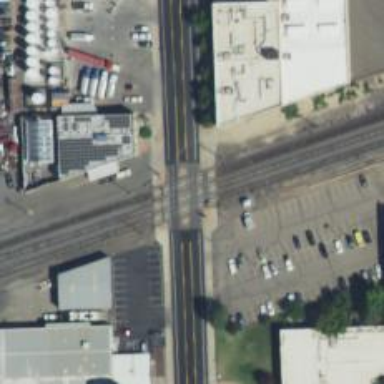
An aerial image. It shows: Level railway crossing.